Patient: sex F, age 52
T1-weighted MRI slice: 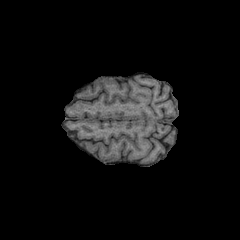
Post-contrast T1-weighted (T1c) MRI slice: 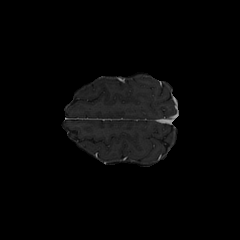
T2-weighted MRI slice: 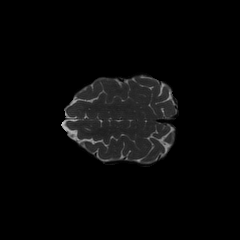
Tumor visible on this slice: no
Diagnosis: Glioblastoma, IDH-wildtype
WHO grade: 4